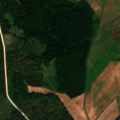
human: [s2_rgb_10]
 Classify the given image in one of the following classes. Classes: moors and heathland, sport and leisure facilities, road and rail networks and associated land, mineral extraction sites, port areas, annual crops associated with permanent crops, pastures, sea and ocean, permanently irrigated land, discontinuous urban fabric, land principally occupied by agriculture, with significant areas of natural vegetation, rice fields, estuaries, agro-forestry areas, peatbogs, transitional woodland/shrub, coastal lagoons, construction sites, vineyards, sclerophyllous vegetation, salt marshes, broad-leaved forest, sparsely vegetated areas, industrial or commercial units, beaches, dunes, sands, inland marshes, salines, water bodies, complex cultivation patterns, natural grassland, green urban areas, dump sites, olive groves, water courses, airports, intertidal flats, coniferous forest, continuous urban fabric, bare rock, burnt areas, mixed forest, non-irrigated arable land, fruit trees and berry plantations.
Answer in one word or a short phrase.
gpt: non-irrigated arable land, complex cultivation patterns, coniferous forest, mixed forest